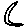
Label: moon